Question: I have a children tale app - 18 pages, each page is an activity with a background image, short story and (textView) in a story, and some animations.
I notice, when i go to next page, the memory is consumed;
it is also consumed when i go I get outOfMemory exception when the app reaches about 182MB usage - this can happen anytime.

- How do I release images if the image is a background for
RelativeLayout in every page ?- every time i navigate to next page, the previous is destroyed -
should not the images it loads be released from memory as well?'''
public class Page8 extends Activity{
ImageView forward ;
ImageView backward ;
RelativeLayout main ;
@Override
protected void onCreate(Bundle savedInstanceState) {
super.onCreate(savedInstanceState);
setContentView(R.layout.page8);
forward = (ImageView)findViewById(R.id.to_page_9);
backward = (ImageView)findViewById(R.id.to_page_7);
forward.setOnTouchListener(new View.OnTouchListener() {
@Override
public boolean onTouch(View v, MotionEvent event) {
if (event.getAction() != MotionEvent.ACTION_DOWN) return false;
Intent intent = new Intent(Page8.this, Page9.class);
startActivity(intent);
return true;
}
});
backward.setOnTouchListener(new View.OnTouchListener() {
@Override
public boolean onTouch(View v, MotionEvent event) {
if (event.getAction() != MotionEvent.ACTION_DOWN) return false;
Intent intent = new Intent(Page8.this, Page7.class);
startActivity(intent);
return true;
}
});
}
@Override
public void onStop(){
main = (RelativeLayout)findViewById(R.id.main) ;
main.releaseMemory()?;
}
}
'''
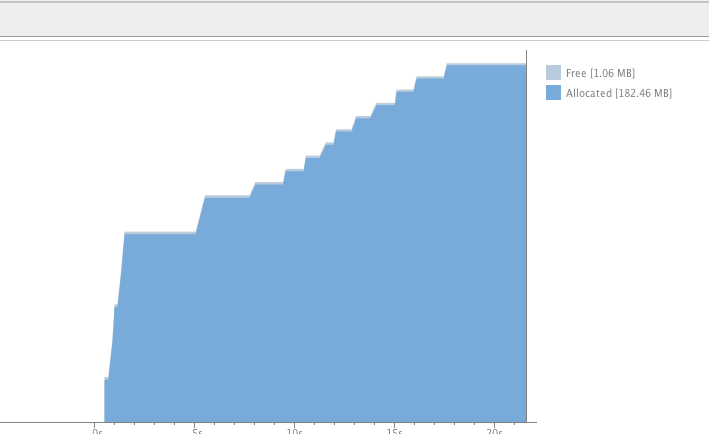
Answer: I think you have HD images, you should optimize images and scale down them.